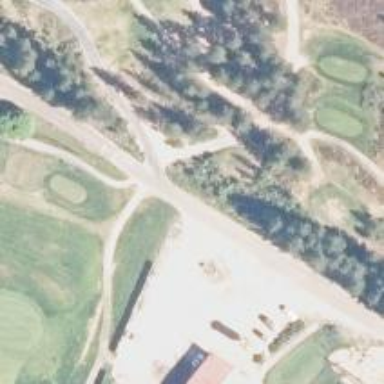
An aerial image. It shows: Footway that resembles golf path.